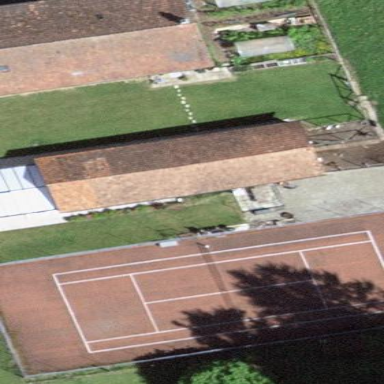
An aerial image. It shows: Tennis court on pitch designated for leisure land.